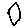
Label: hexagon